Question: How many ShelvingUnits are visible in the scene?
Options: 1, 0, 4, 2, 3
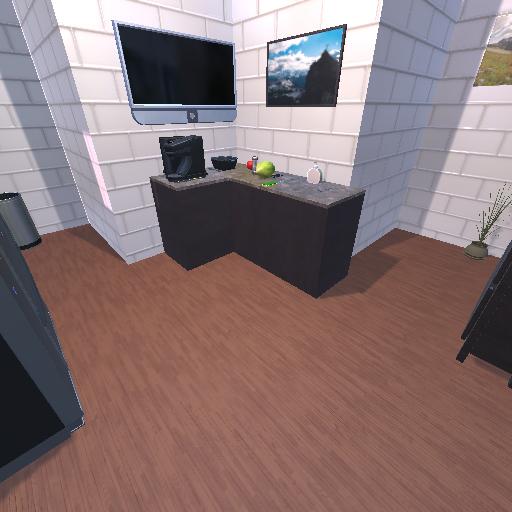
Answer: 1